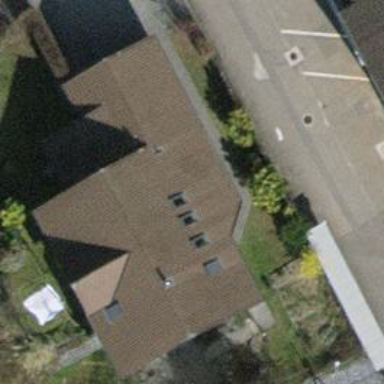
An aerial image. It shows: Small solar photovoltaic panel generator installed on roof.